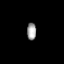
Tissue: prostate
Cell type: T cells
Senescence score: 0.3436
Nuclear area (px): 155
Mean DAPI intensity: 160.729